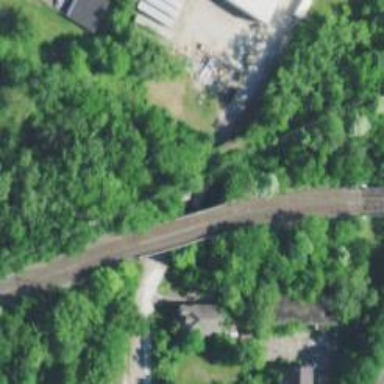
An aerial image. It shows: Bridge for light rail railway electrified with contact line.